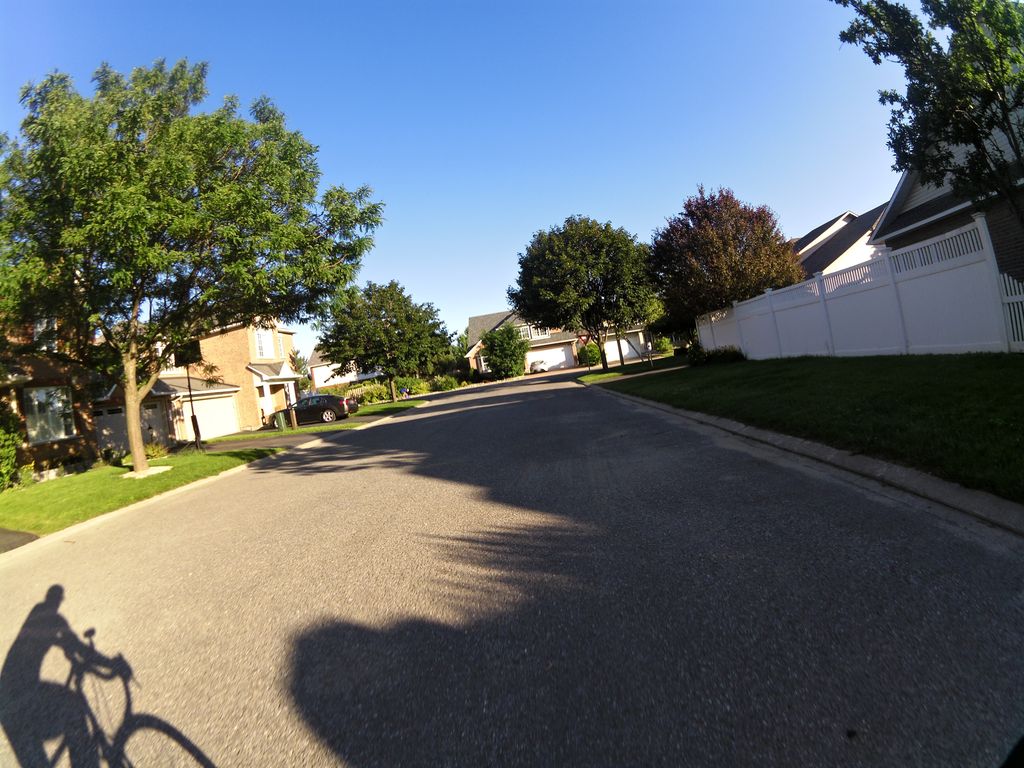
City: ottawa-gatineau